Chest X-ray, PA view. Patient: 50 years old, sex F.
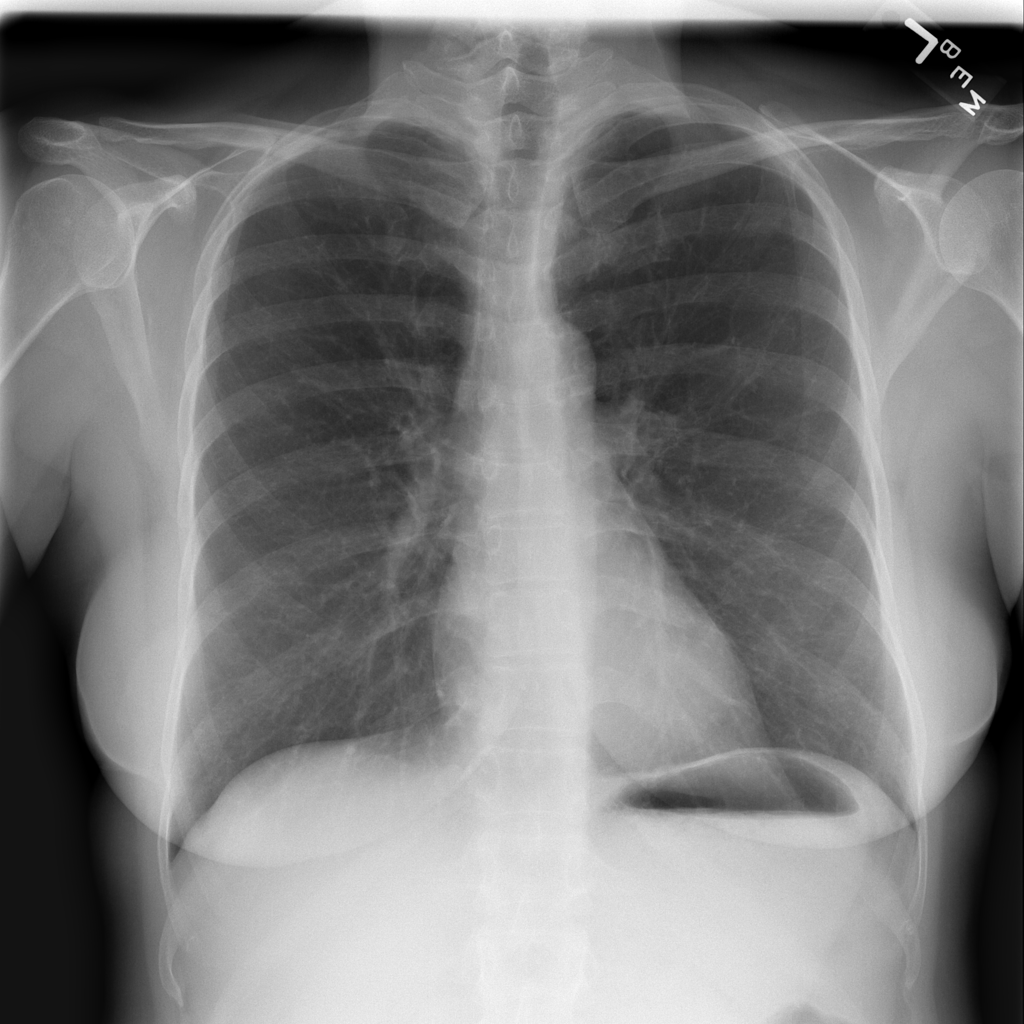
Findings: No Finding